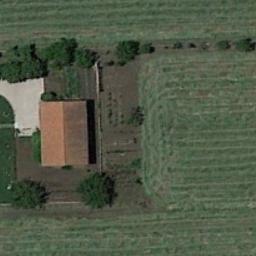
Label: residential